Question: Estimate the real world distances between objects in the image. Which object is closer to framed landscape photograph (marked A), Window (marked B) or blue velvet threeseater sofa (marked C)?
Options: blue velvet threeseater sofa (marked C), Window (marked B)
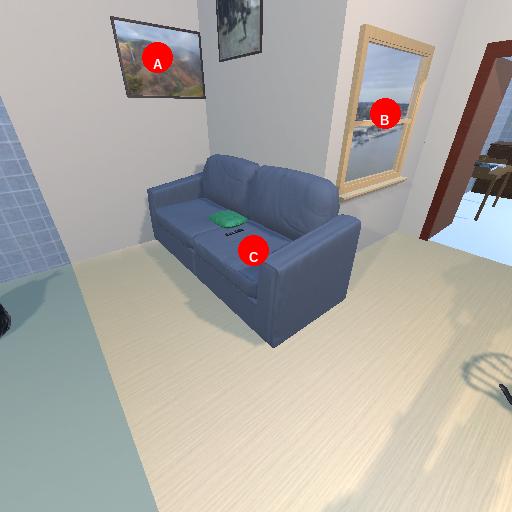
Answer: blue velvet threeseater sofa (marked C)